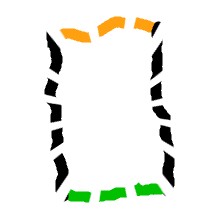
Shape: rectangle